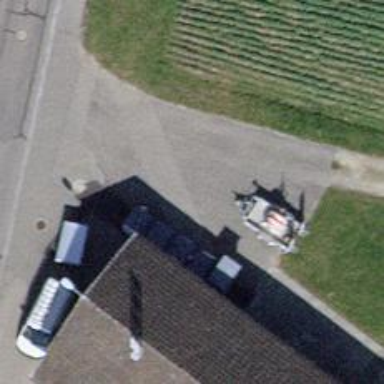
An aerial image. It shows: Recycling container for recycling.